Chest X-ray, AP view. Patient: 44 years old, sex F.
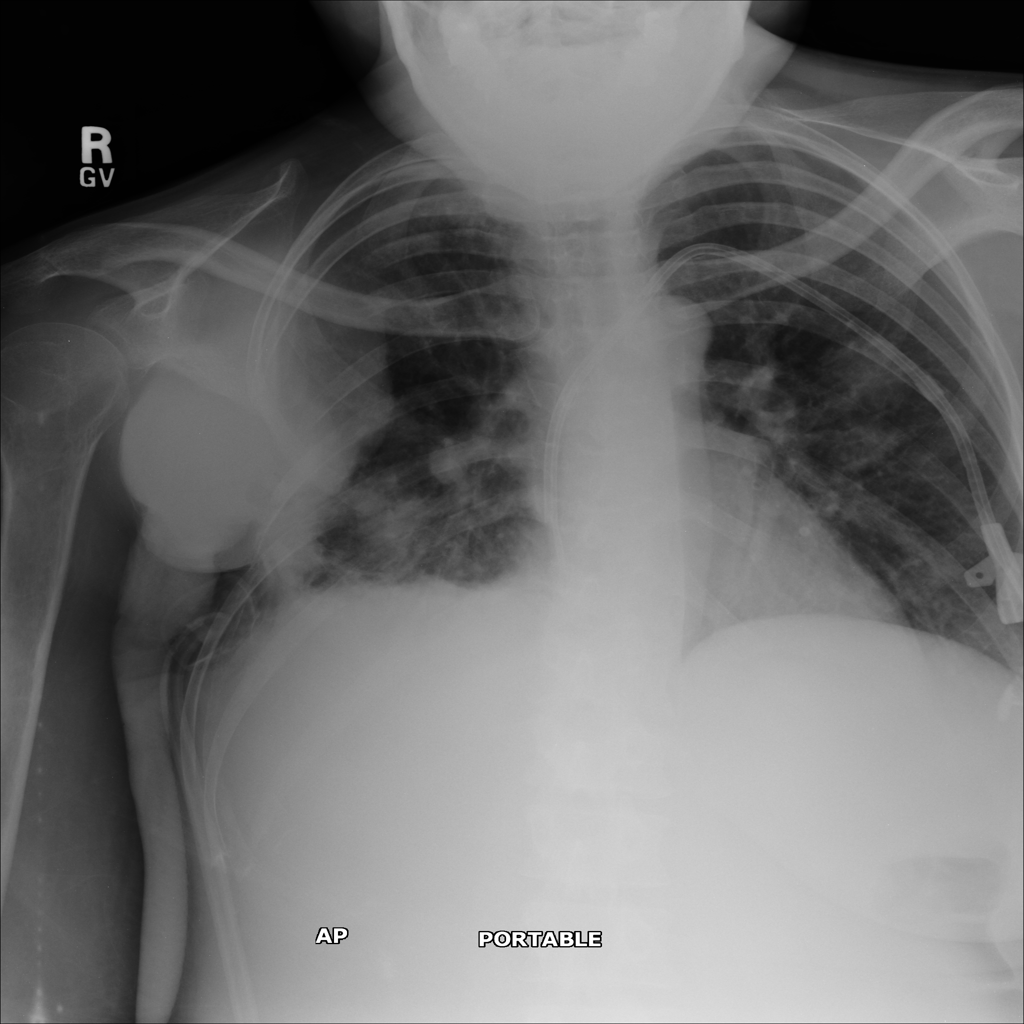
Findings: Atelectasis, Consolidation, Mass